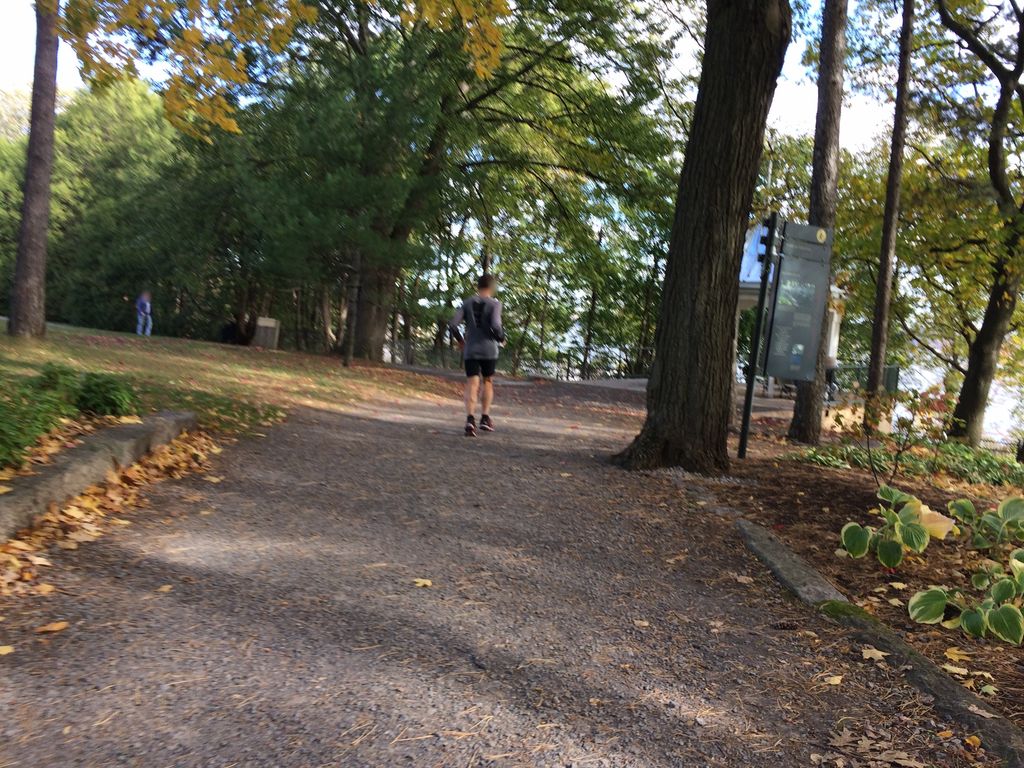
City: quebec_city